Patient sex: M
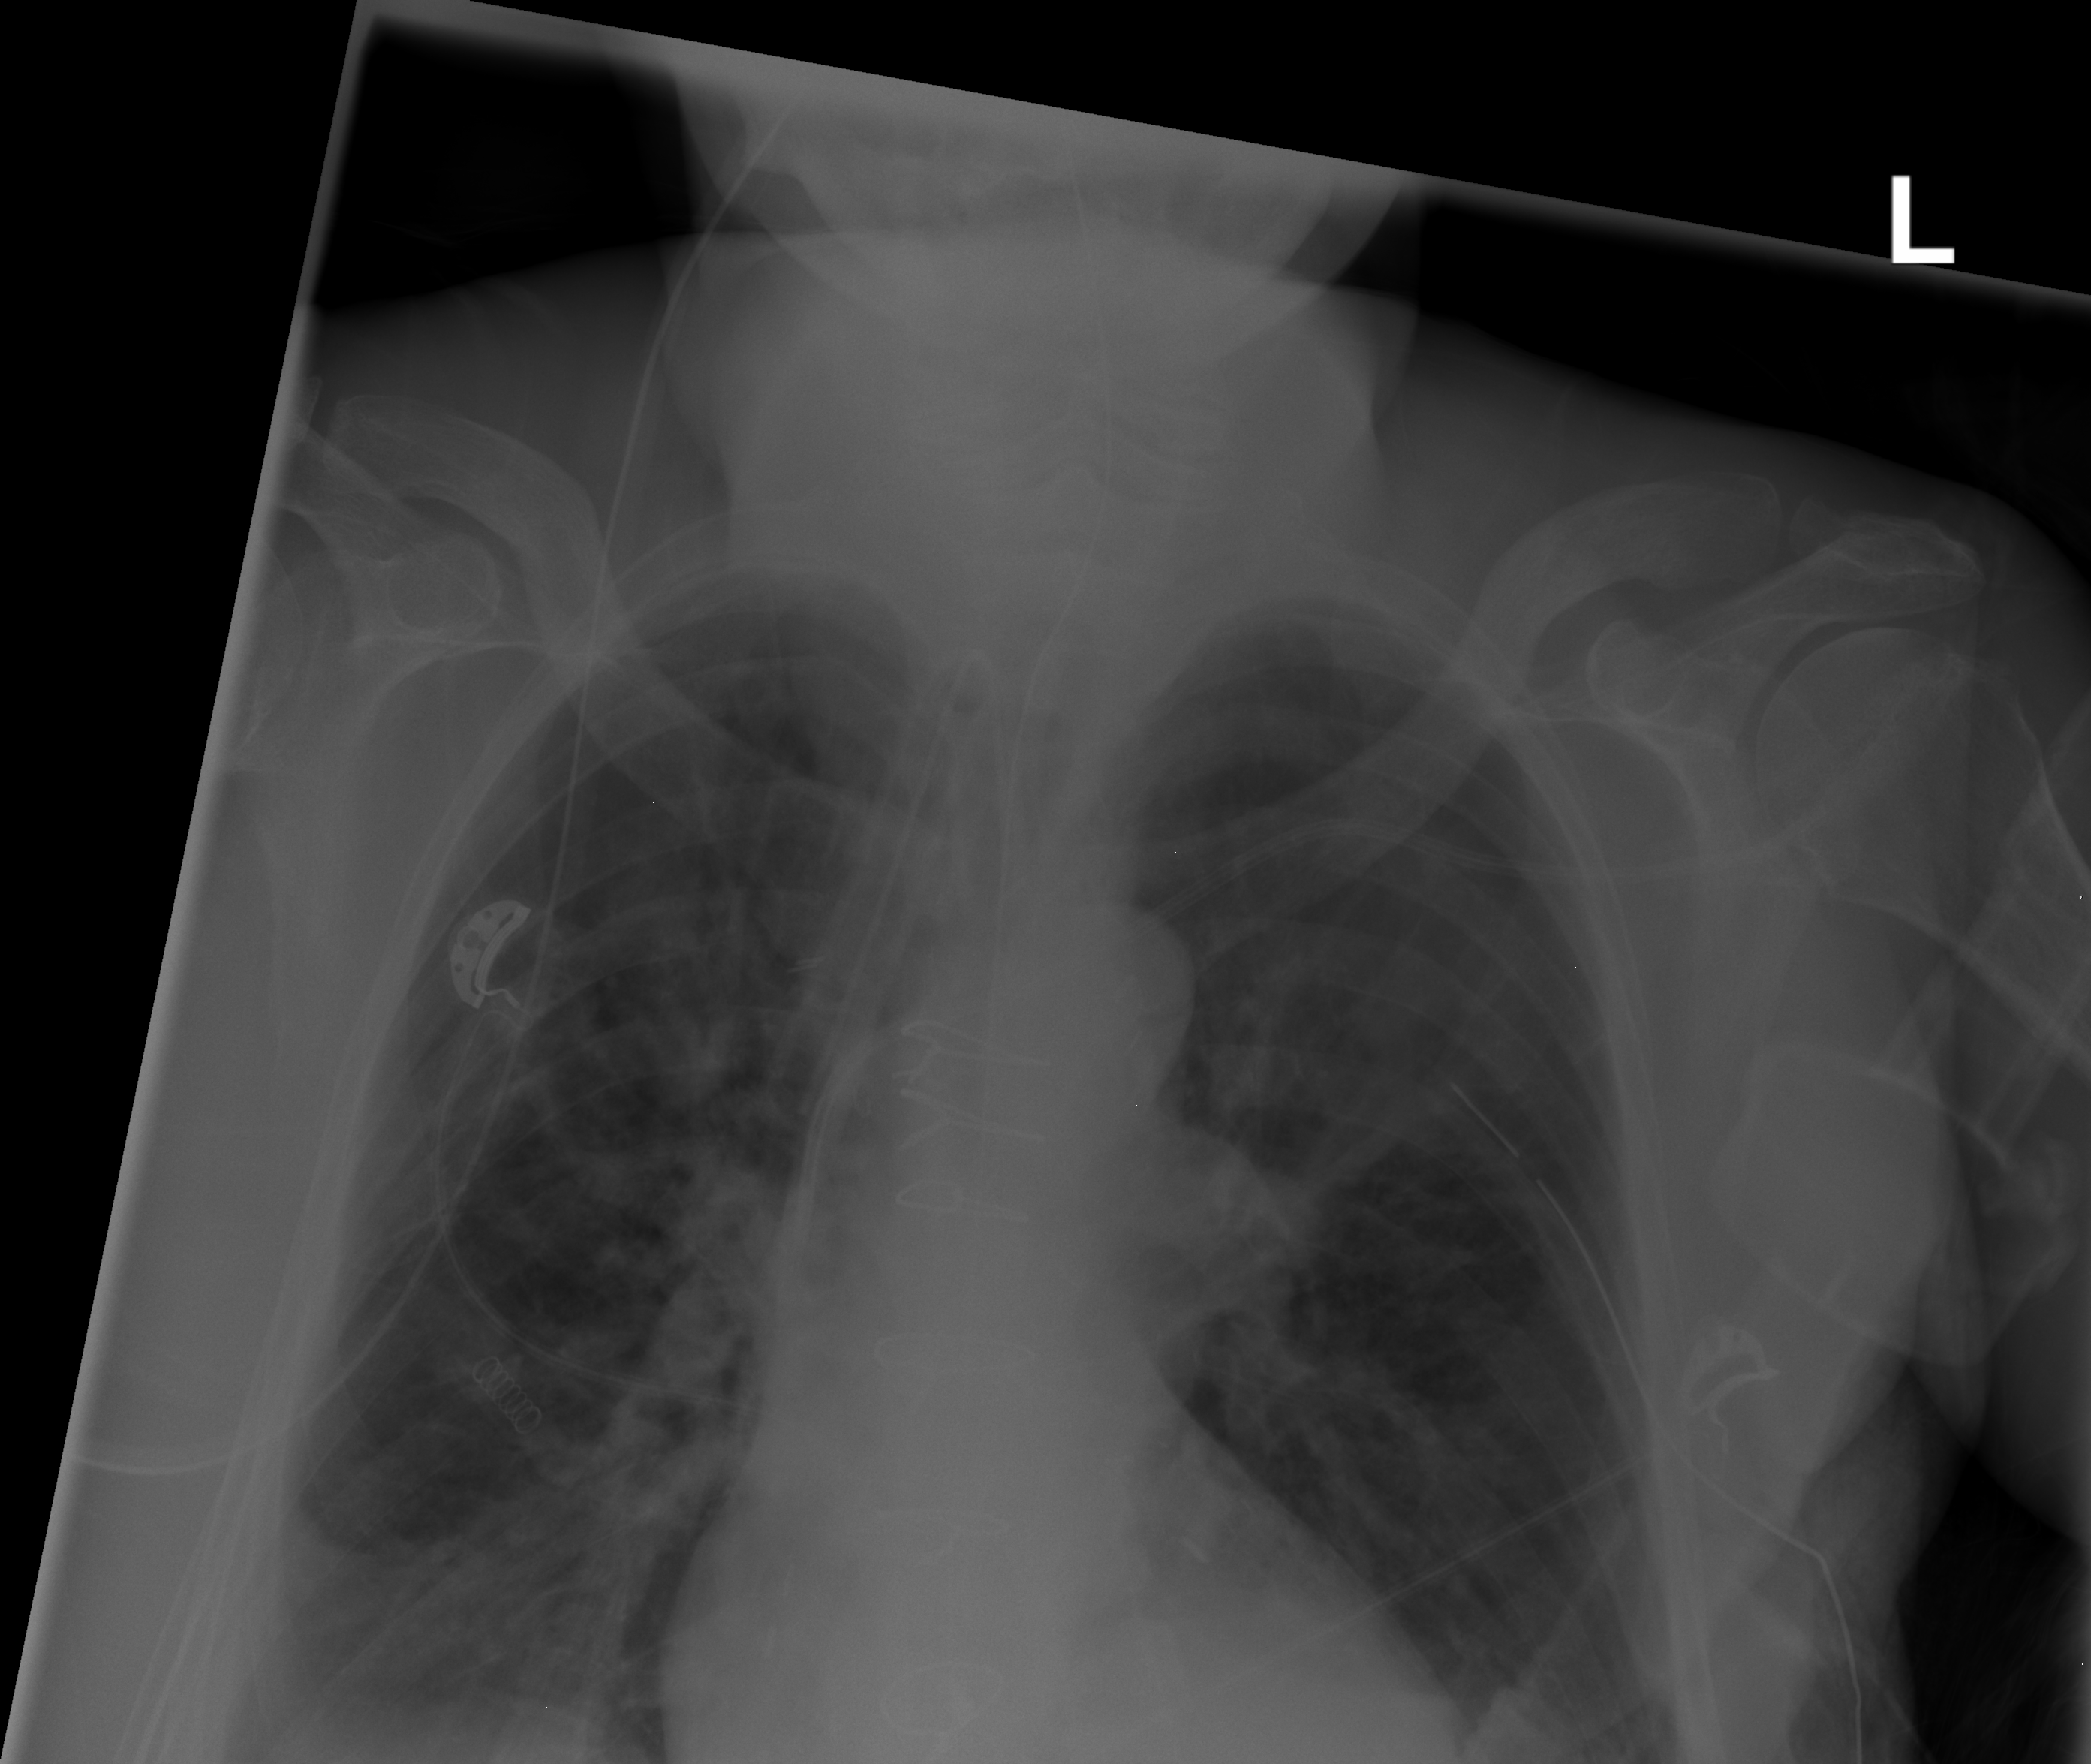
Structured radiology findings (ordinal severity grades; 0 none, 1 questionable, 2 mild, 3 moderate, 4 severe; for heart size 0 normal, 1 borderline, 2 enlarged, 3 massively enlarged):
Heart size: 0
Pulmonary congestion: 2
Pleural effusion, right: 1
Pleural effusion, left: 1
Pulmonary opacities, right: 2
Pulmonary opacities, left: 2
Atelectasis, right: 2
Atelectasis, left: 2